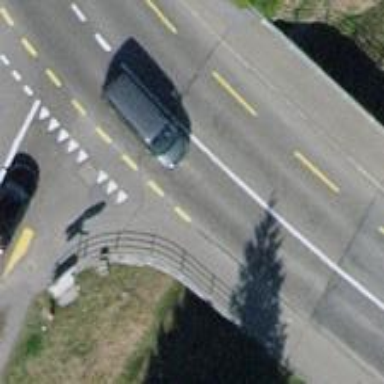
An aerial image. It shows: Sidewalk on bridge.